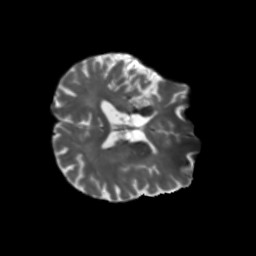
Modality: T2w
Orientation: axial
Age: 74
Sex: male
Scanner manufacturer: siemens
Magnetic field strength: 3 T
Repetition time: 5.25 s
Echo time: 0.08 s